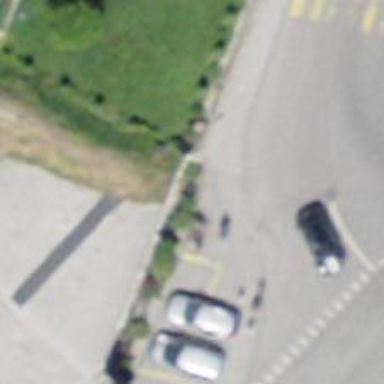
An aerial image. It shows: Brown bench in the vicinity.